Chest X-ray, PA view. Patient: 5 years old, sex M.
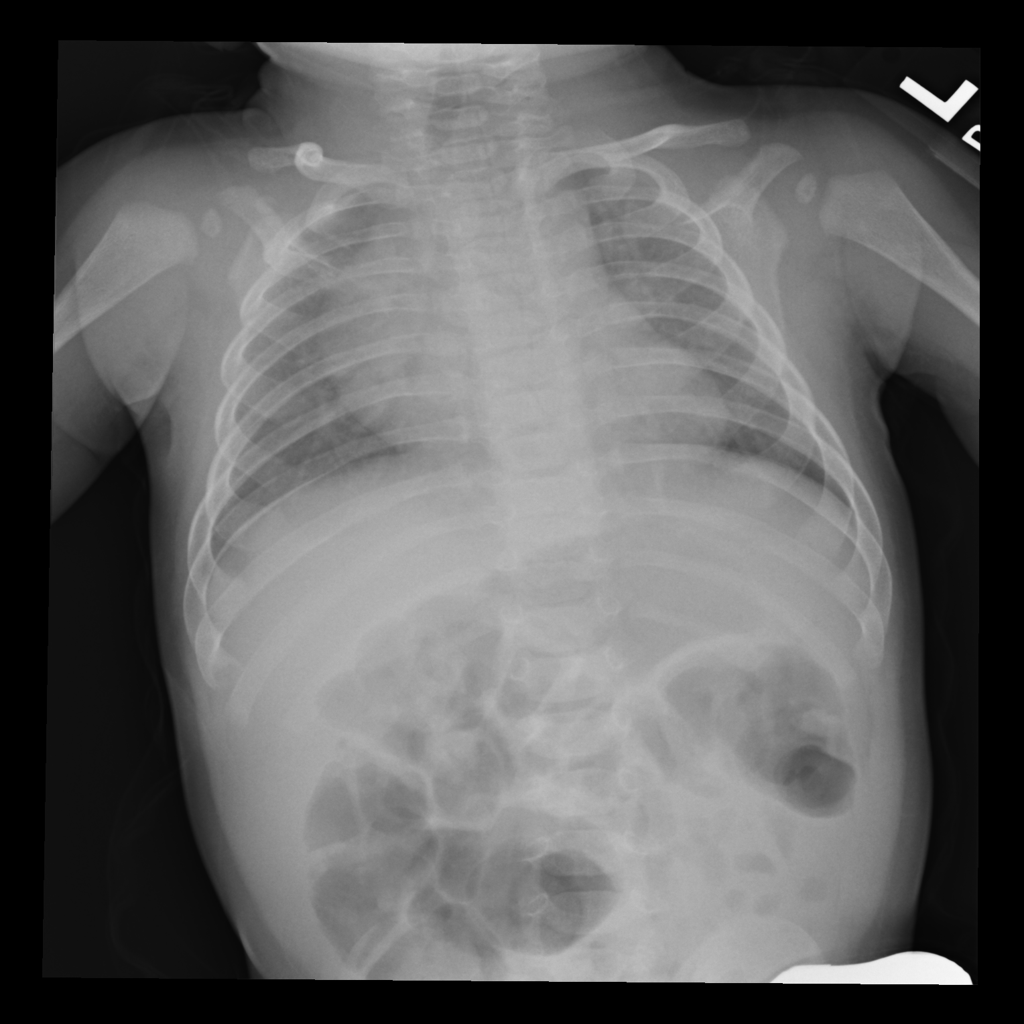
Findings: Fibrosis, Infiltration